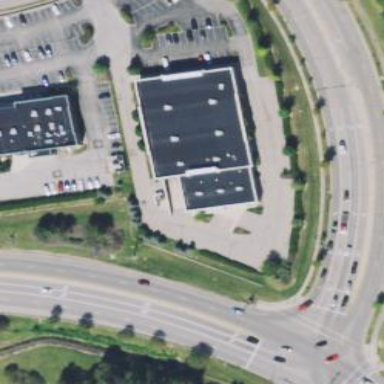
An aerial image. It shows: Building.